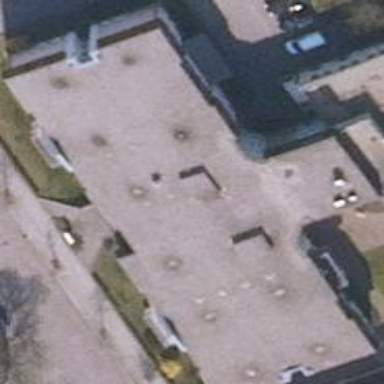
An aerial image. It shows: Civic building with flat grey roof.